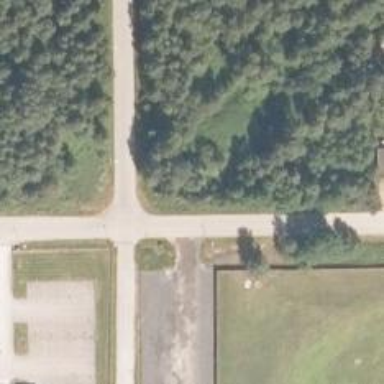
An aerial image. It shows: Driveway.